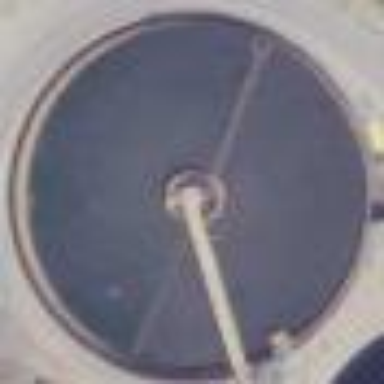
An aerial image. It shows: Body of wastewater.